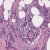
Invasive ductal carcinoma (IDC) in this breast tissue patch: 1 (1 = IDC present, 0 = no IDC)